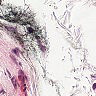
Metastatic tissue present: no